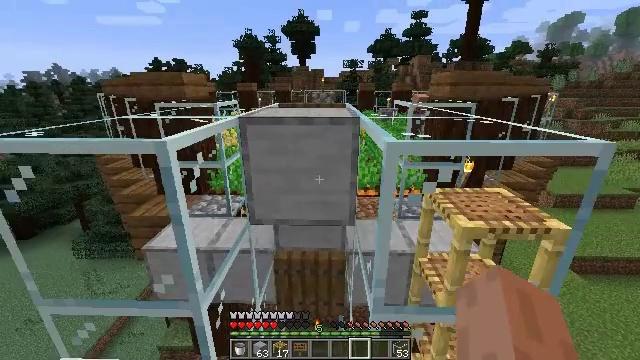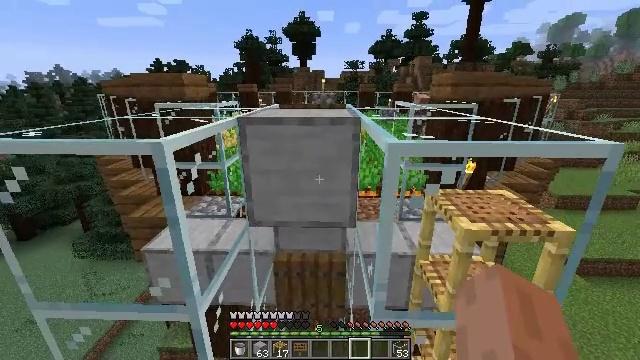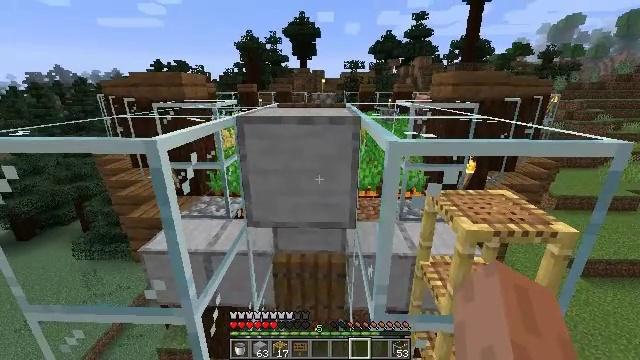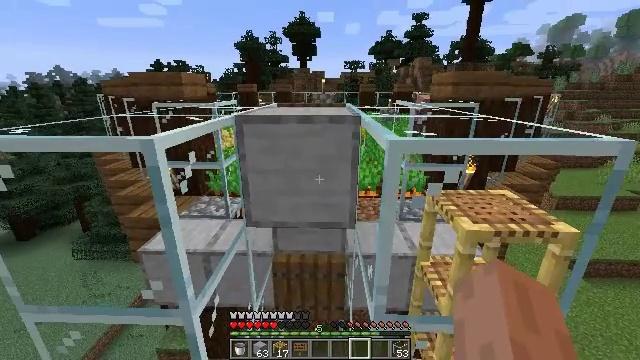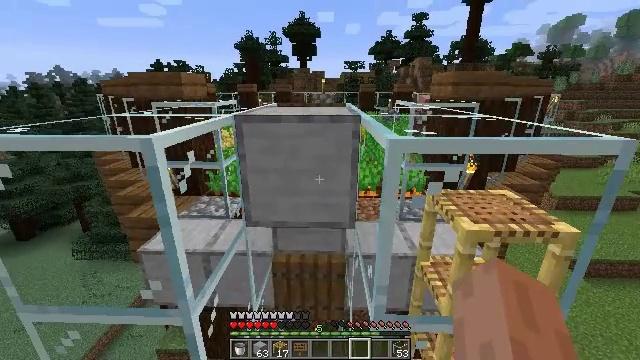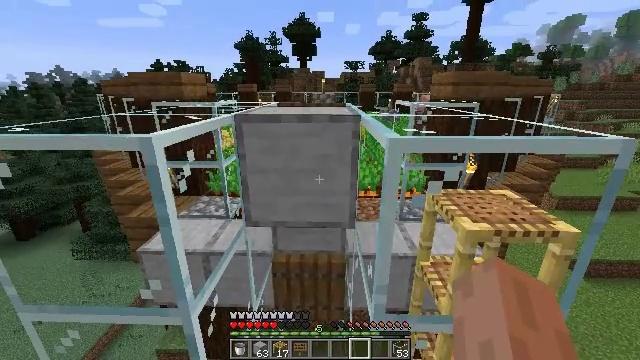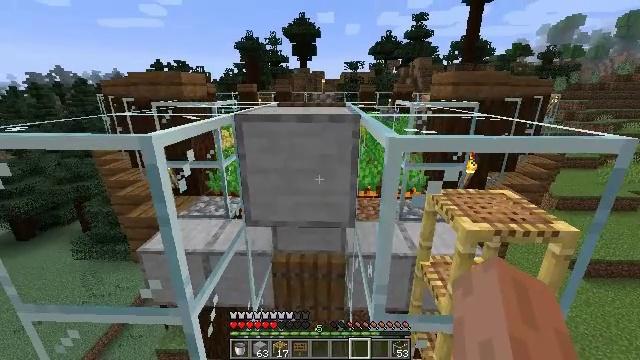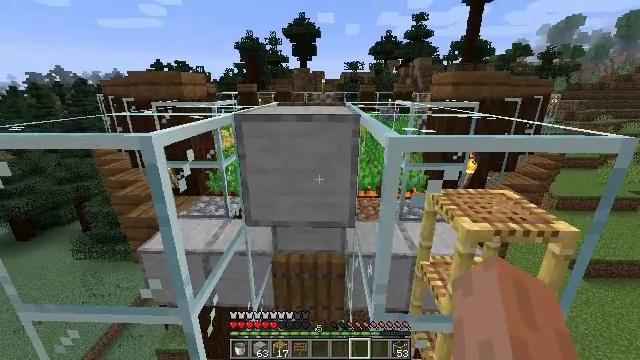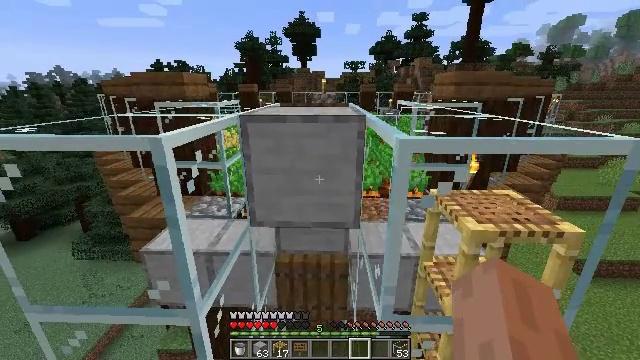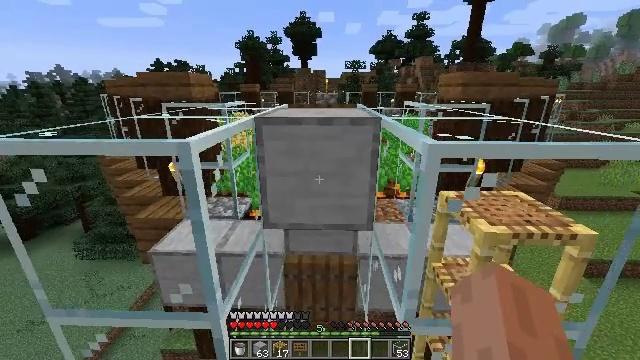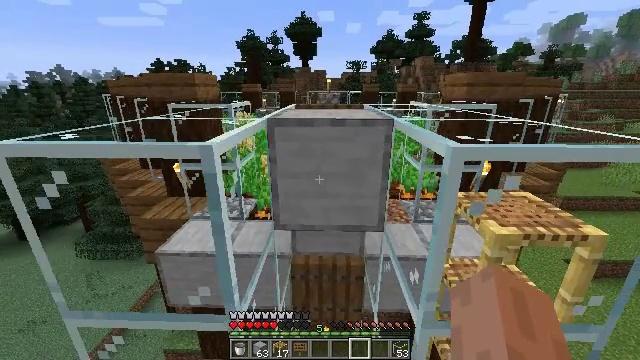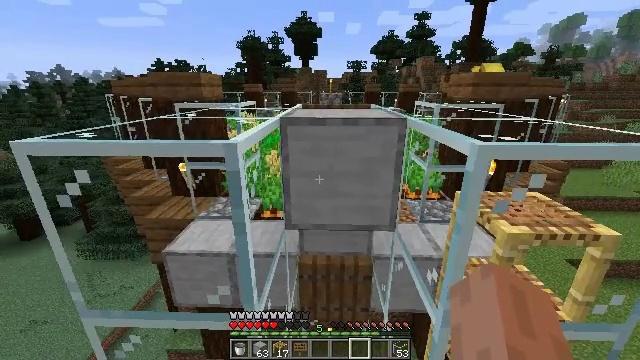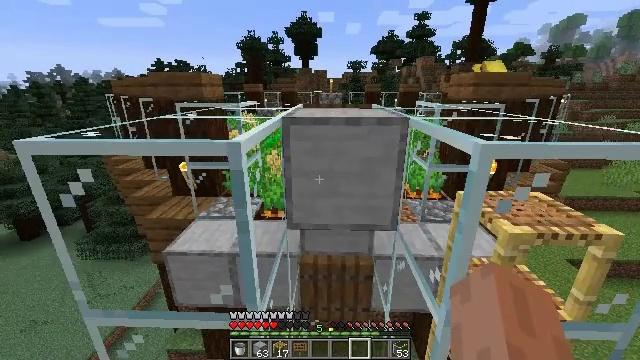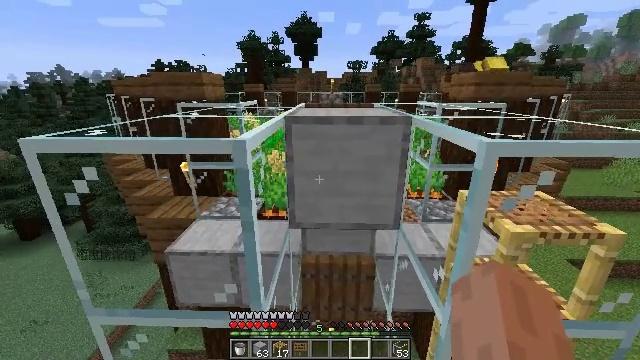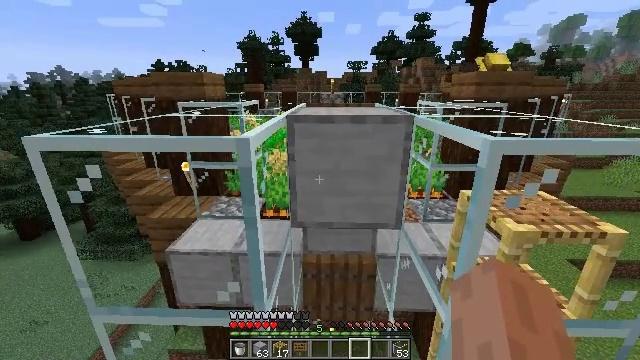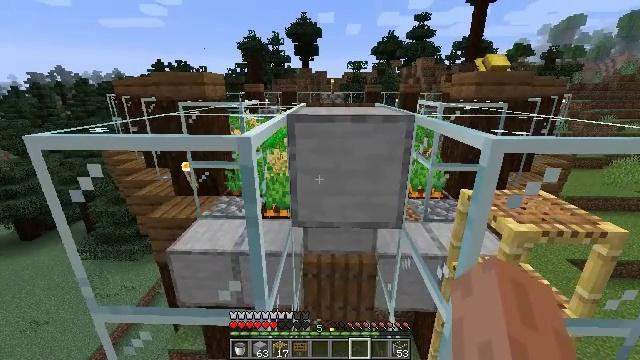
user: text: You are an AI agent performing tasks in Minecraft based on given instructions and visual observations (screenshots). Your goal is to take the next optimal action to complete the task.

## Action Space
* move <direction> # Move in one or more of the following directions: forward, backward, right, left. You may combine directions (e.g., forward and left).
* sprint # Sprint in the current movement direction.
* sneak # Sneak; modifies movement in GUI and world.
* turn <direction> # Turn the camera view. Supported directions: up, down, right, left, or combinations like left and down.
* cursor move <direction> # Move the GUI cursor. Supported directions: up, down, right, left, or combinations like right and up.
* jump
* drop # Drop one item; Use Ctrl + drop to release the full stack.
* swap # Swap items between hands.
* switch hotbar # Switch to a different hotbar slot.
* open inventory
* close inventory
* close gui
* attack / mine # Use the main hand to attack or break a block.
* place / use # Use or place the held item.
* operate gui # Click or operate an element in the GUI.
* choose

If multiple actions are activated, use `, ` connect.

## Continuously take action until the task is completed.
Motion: motion action
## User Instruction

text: Get smooth stone for building.
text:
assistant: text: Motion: no_op
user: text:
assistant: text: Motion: no_op
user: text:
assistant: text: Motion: no_op
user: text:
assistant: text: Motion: no_op
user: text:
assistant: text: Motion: no_op
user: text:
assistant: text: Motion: no_op
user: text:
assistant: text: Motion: no_op
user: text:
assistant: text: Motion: move left
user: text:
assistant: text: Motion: move left
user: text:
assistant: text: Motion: no_op
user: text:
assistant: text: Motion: no_op
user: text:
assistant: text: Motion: no_op
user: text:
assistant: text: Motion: no_op
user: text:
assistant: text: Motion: no_op
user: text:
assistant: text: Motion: no_op
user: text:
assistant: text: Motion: no_op
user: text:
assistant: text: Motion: no_op
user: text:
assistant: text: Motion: no_op
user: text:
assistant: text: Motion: no_op
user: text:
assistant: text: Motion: no_op
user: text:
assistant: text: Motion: no_op
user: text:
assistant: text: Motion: no_op
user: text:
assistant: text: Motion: no_op
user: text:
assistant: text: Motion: no_op
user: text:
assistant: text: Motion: no_op
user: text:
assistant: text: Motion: no_op
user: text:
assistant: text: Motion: no_op
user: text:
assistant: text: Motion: no_op
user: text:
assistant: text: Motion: no_op
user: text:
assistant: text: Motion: no_op